Field crop: maize
Growth stage: 1
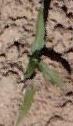
Species: maize